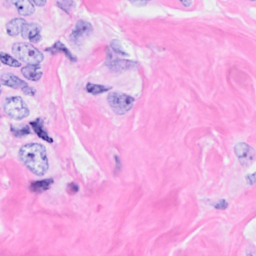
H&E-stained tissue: Breast